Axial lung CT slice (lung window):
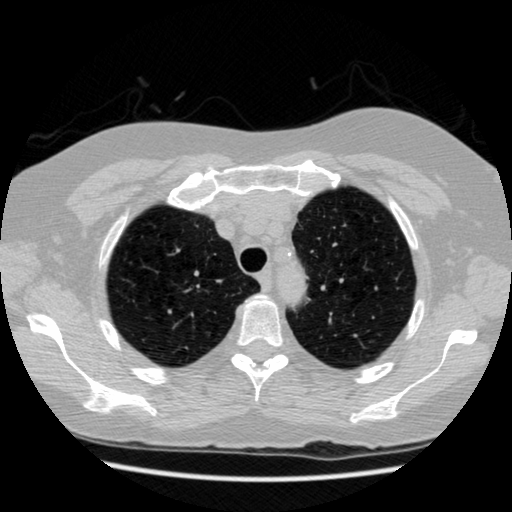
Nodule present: no